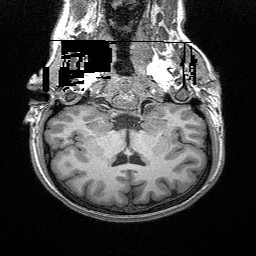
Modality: T1w
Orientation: sagittal
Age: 31
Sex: female